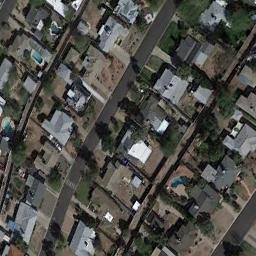
Label: residential